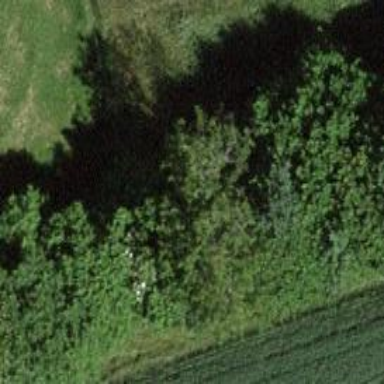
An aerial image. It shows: Hedge acting as barrier.